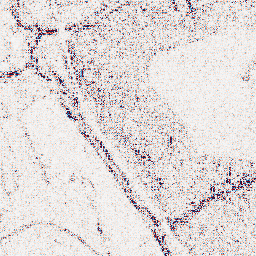
Category: wavelet
Decomposition family: wavelet_biorthogonal
Decomposition parameters: wavelet: bior3.5
level: 1
Upsampling method: lanczos
Upsampling parameters: scale: 8
Upsampling scale: 8